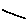
Label: line